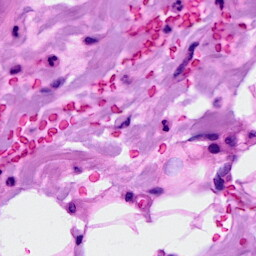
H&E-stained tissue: Breast